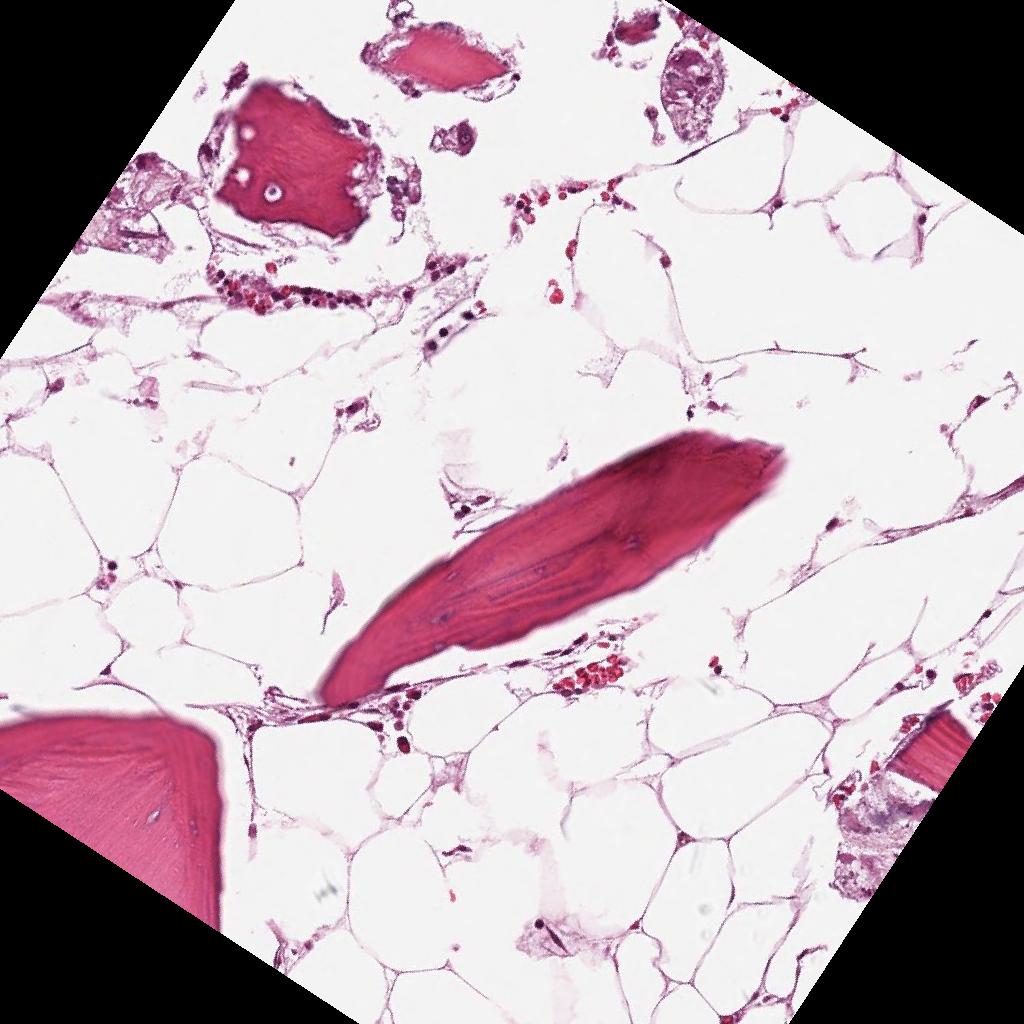
Label: Non-Tumor